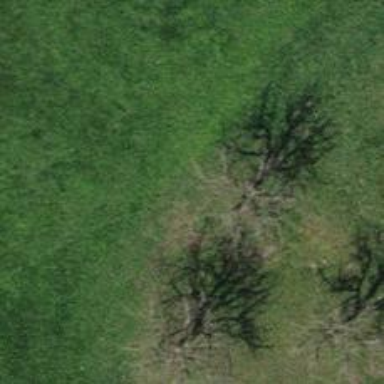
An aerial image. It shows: Single tag "natural: tree."